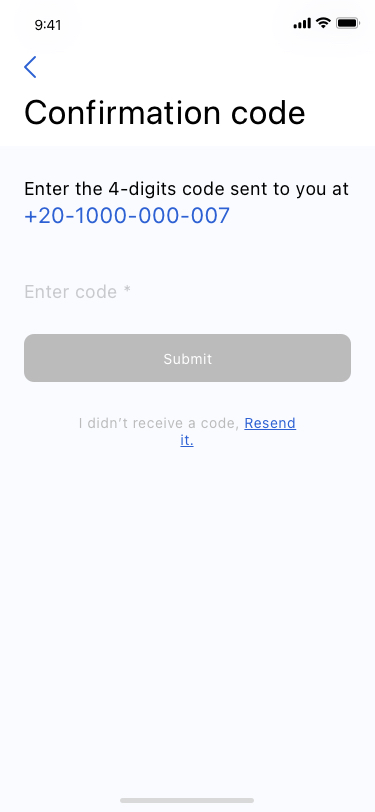
Text in this UI design:
Confirmation code
Enter the 4-digits code sent to you at
+20-1000-000-007
Enter code *
Submit
I didn’t receive a code, Resend it.